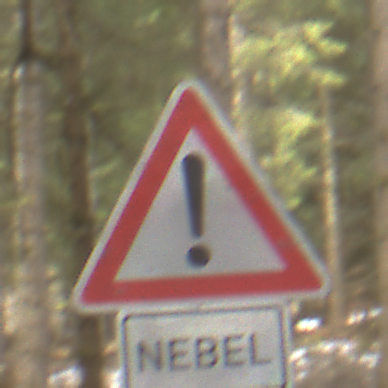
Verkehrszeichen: Gefahrenstelle
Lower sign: HinweiseAufGefahrenDurchVerbaleAngabe10
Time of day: MorningAfternoon
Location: Outdoor (Nature)
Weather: Overcast
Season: Winter
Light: Natural